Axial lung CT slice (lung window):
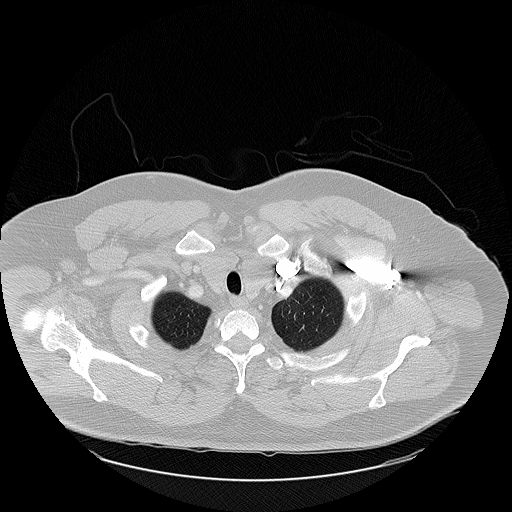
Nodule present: no